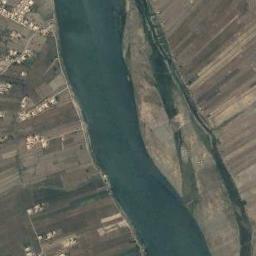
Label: river